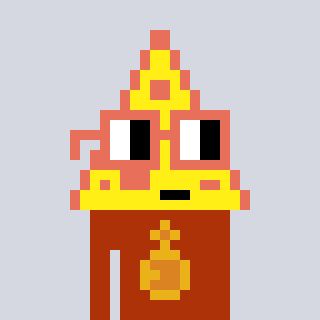
a pixel art character with square orange glasses, a pizza-shaped head and a hotbrown-colored body on a cool background